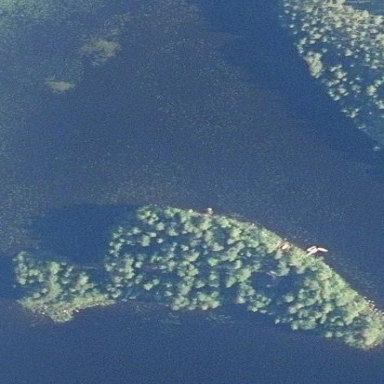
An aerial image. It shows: Islet.